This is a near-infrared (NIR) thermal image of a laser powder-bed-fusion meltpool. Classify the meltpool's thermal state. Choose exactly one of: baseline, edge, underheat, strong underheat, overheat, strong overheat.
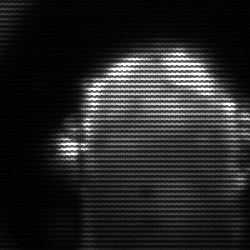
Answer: baseline